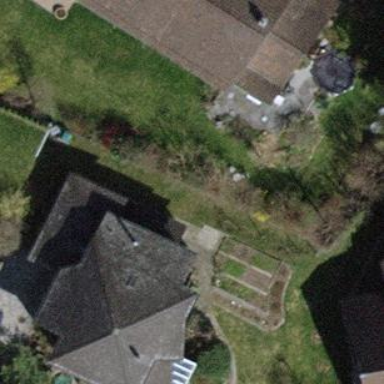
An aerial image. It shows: Detached building.